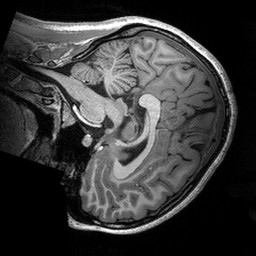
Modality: T1w
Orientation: sagittal
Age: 23
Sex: female
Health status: healthy
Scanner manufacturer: siemens
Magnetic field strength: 3 T
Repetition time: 2.53 s
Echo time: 0.00288 s